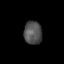
Tissue: skin
Cell type: Epithelial cells
Senescence score: 0.2208
Nuclear area (px): 417
Mean DAPI intensity: 80.321